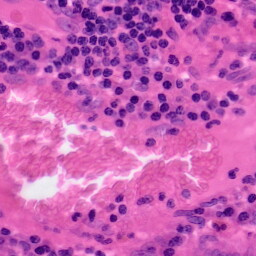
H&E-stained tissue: Colon